Question: I'm working on a scalafx project and I'd like a TableView where some of the Cells contain a button. I've found an example of how to put a graphic inside of a <URL>. When I use example and only replace the call to 'graphic = ...' to use a button I will sometimes get Cells where every column is empty except the one whith the button:

How do i fix this? (I've checked that it's not just an empty string on the name value, so that last login button should not be there)
Here is the code from the example modified to use a button:
'''
new TableColumn[Person, String] {
text = "Login"
cellValueFactory = { _.value.favoriteColor }
cellFactory = { _ =>
new TableCell[Person, String] {
item.onChange { (_, _, newColor) =>
graphic = new Button {
text = "Login"
onAction = {
(e: ActionEvent) => println("pressed the button")
}
}
}
}
}
}
'''
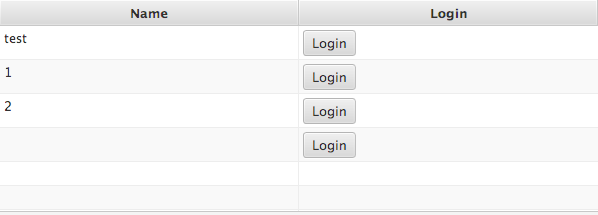
Answer: (Caveat: I'm not a Scala programmer, so I can only answer this from a JavaFX perspective. You should be able to translate this to Scala though.)
You need to check whether the 'TableCell' is empty, and set the graphic to 'null' if the cell is empty, and to the button otherwise.
Additionally, it's not a good idea to create a new button every time the 'item' changes (which can be quite frequently); you should instead create it once when a new cell is created (which is rare) and then just set it (or 'null') as the graphic when the 'item' changes.
In Java 8 the code looks like this:
'''
TableColumn<Person, String> column = new TableColumn<>("Login");
column.setCellValueFactory(data -> data.getValue().favoriteColorProperty());
column.setCellFactory( col -> {
TableCell<Person, String> cell = new TableCell<>();
Button button = new Button("Login");
button.setOnAction(event -> {
System.out.println("pressed the button");
// you can call cell.getItem() if you want to do something specific for this cell
});
cell.setContentDisplay(ContentDisplay.GRAPHIC_ONLY);
cell.itemProperty().addListener((obs, oldItem, newItem) -> {
if (newItem == null) {
cell.setGraphic(null);
} else {
cell.setGraphic(button);
}
});
return cell ;
});
'''
Here I am assuming the item is only ever 'null' for empty cells: if this is not the case you need to either subclass 'TableCell' and override the 'updateItem(...)' method, or observe both the 'itemProperty()' and the 'emptyProperty()' of a default 'TableCell'.